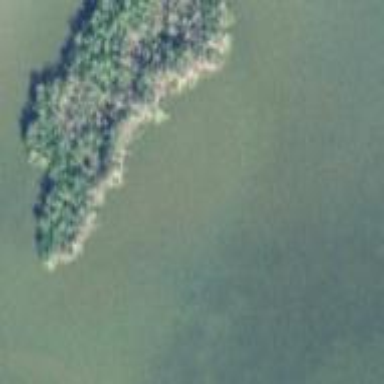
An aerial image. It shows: Rich mangrove swamp wetland filled with Mangrove plants.